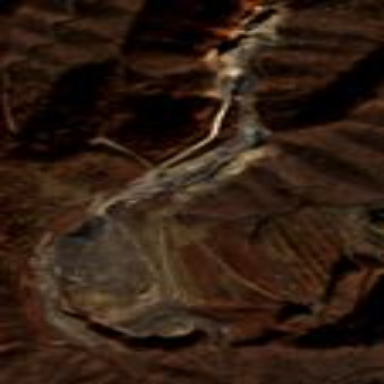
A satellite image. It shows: Quarry area.